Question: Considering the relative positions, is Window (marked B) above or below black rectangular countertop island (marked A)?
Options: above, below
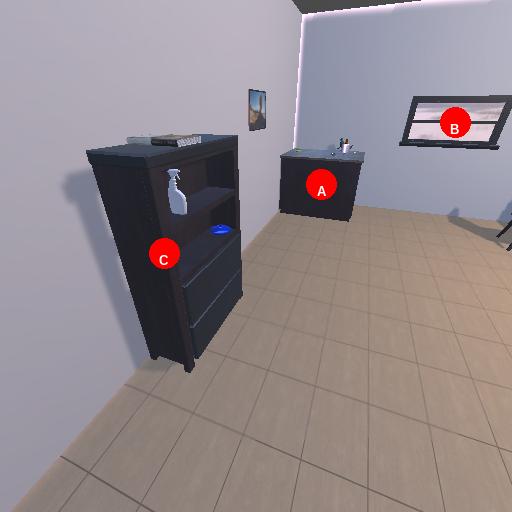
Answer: above